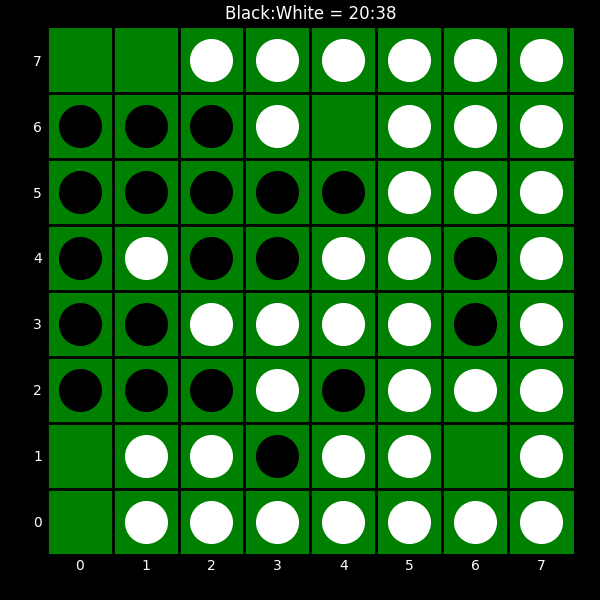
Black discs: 20
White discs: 38